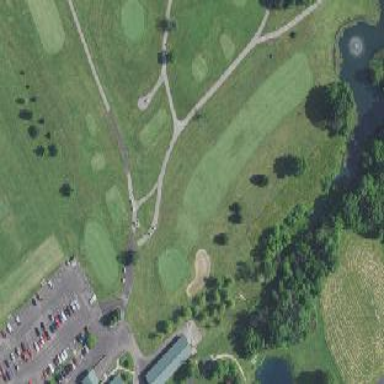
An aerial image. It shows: Golf fairway surrounded by grass.